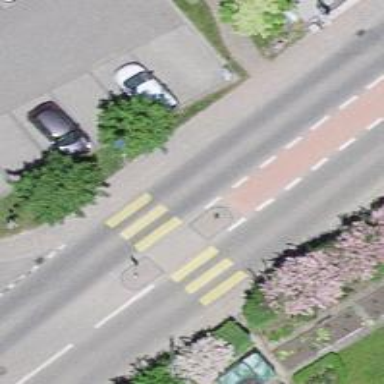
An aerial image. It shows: Zebra crossing with uncontrolled intersection and pedestrian island.